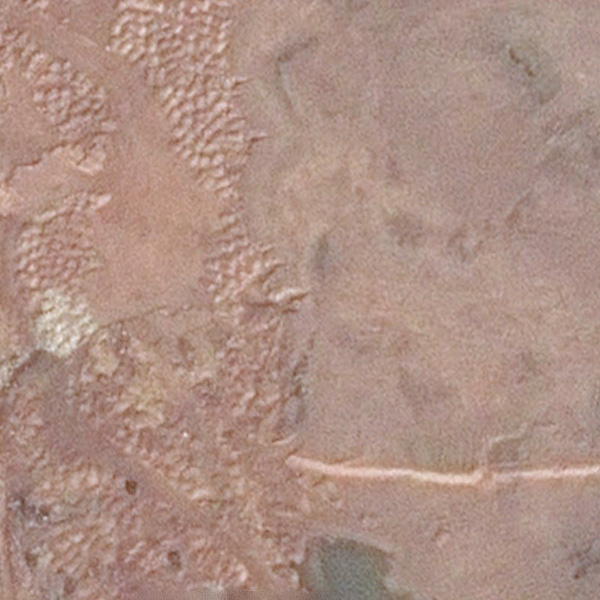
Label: BareLand